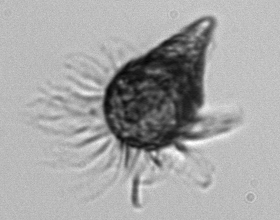
Label: Strombidium_wulffi